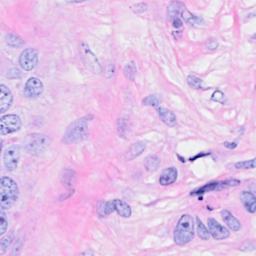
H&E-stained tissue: Breast